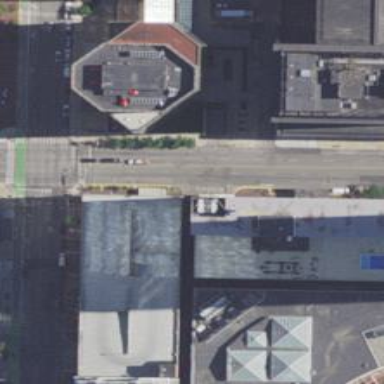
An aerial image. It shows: Alleyway designated as service road.